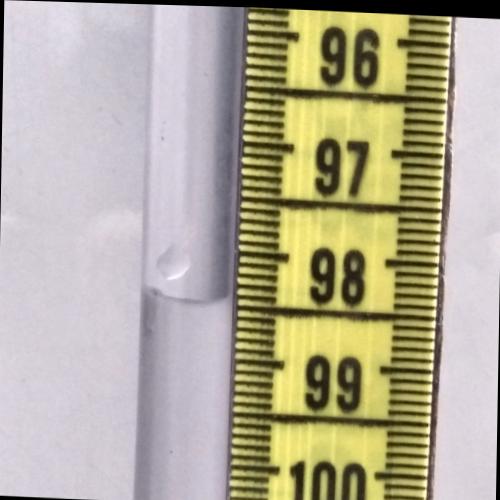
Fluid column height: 98.4 cm